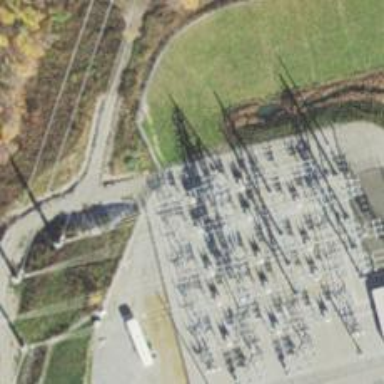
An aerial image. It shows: Switch used for power control.